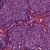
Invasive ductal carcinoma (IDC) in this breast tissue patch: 1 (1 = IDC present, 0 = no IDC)